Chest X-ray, AP view. Patient: 52 years old, sex M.
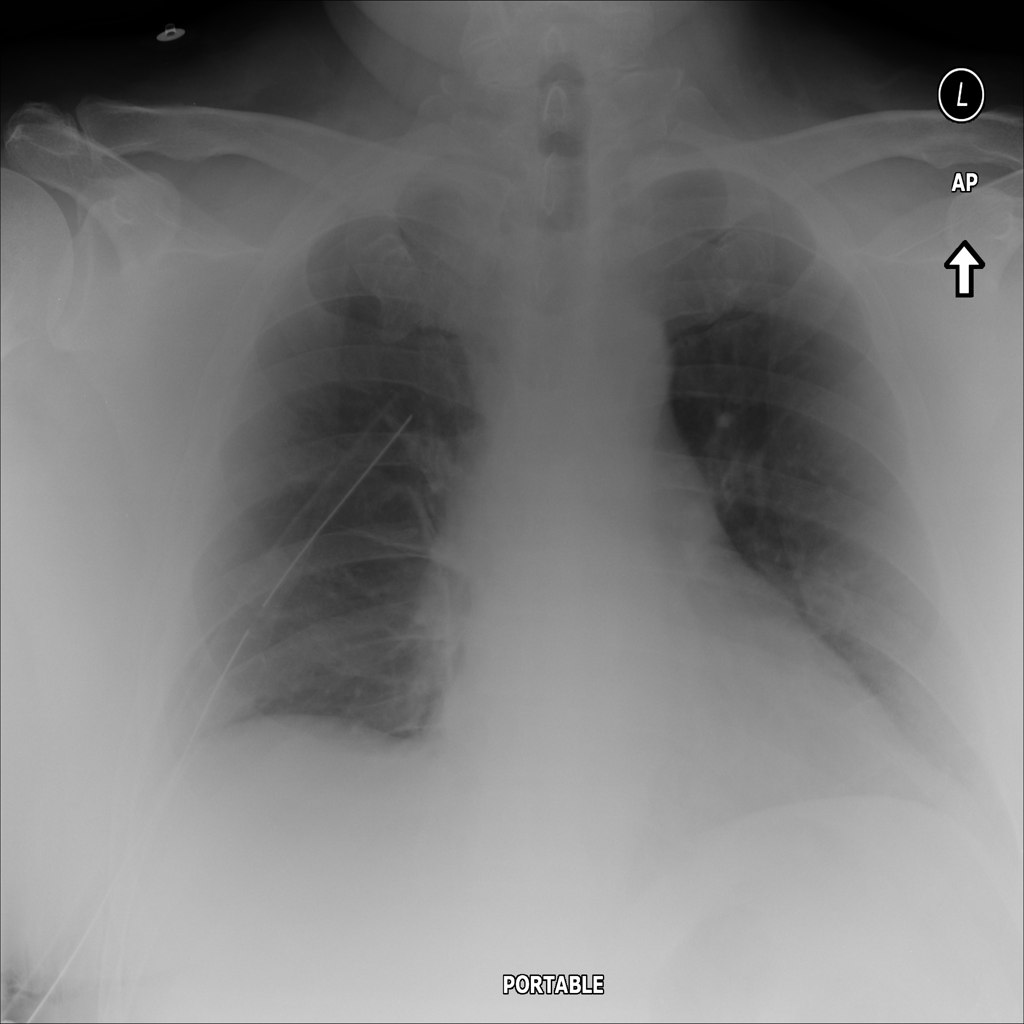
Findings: Pneumothorax